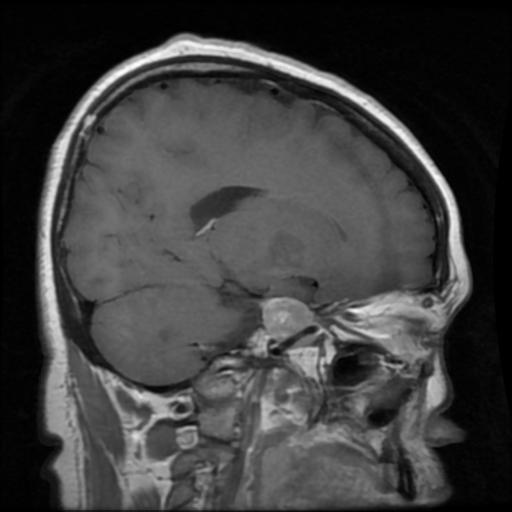
Label: pituitary